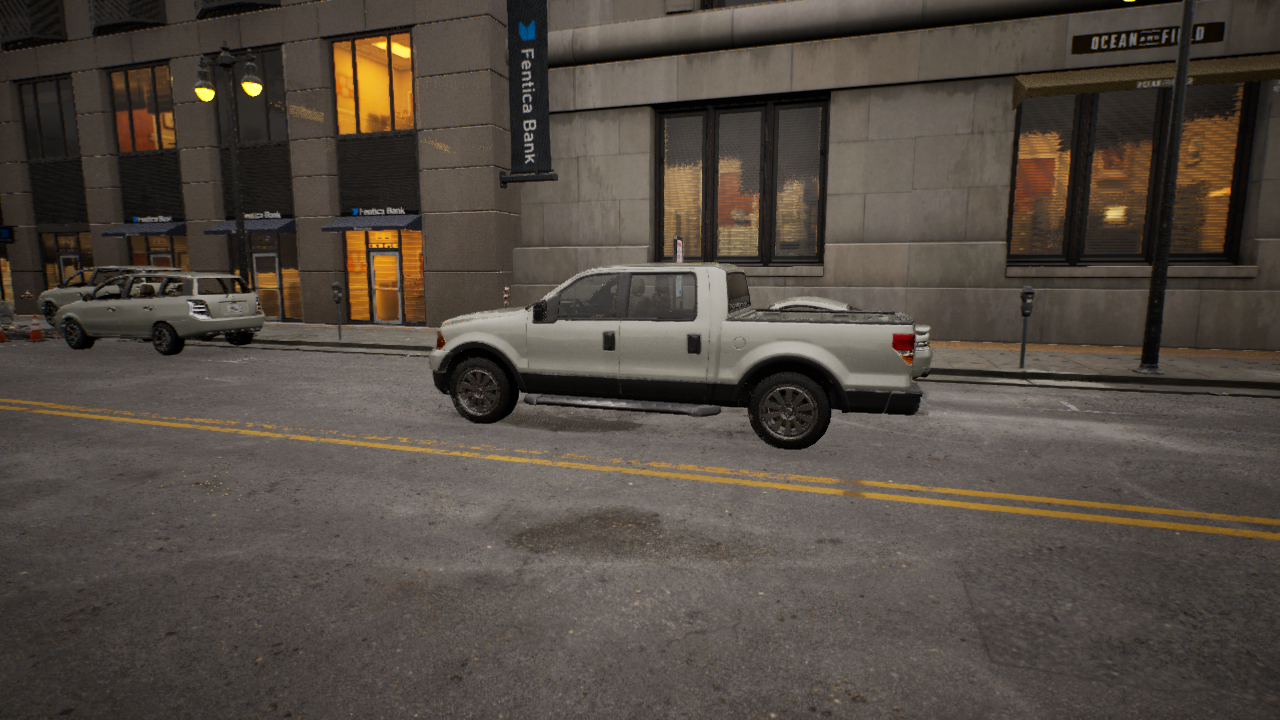
Venue: downtown
Lighting: golden hour
Vehicle rig: pickup